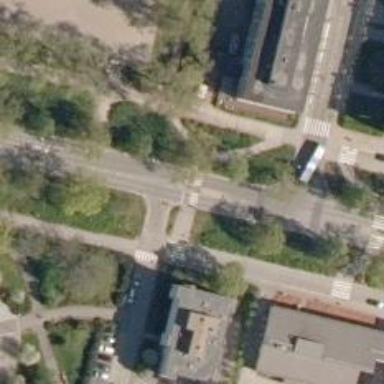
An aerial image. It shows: Asphalt cycleway with crossing.